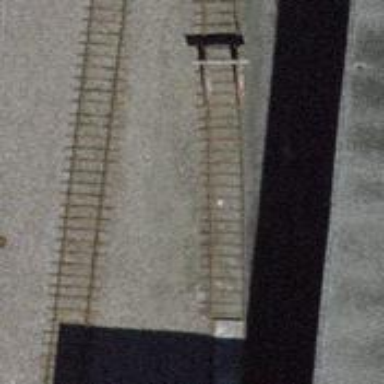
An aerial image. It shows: Single-track spur railway line.